Aerial crown-view tile of a tropical tree (Barro Colorado Island, Panama), acquired 20250317:
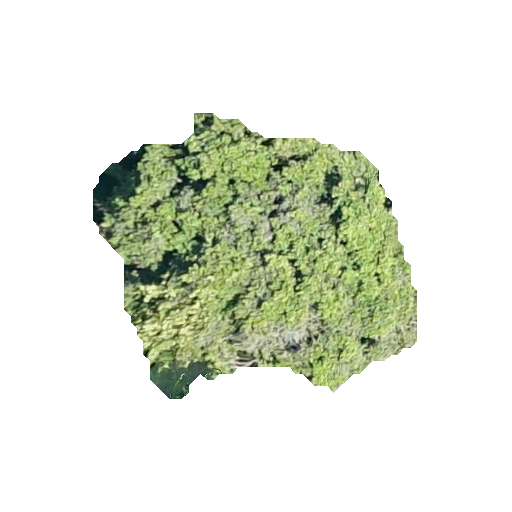
Species: Prioria copaifera
GBIF accepted scientific name: Prioria copaifera
Crown area: 97.125 m²